Question: I want to change the color of the background or the digits in date box. <URL>.
## JavaScript/jQuery
'''
$(document).on('click', '#Cancel', function() {
$("#AddButton").text('Add');
$(".caseName_h").attr("readonly", false);
$.mobile.changePage($("#Home"),{transition:'none'});
});
'''
---
## Screenshot

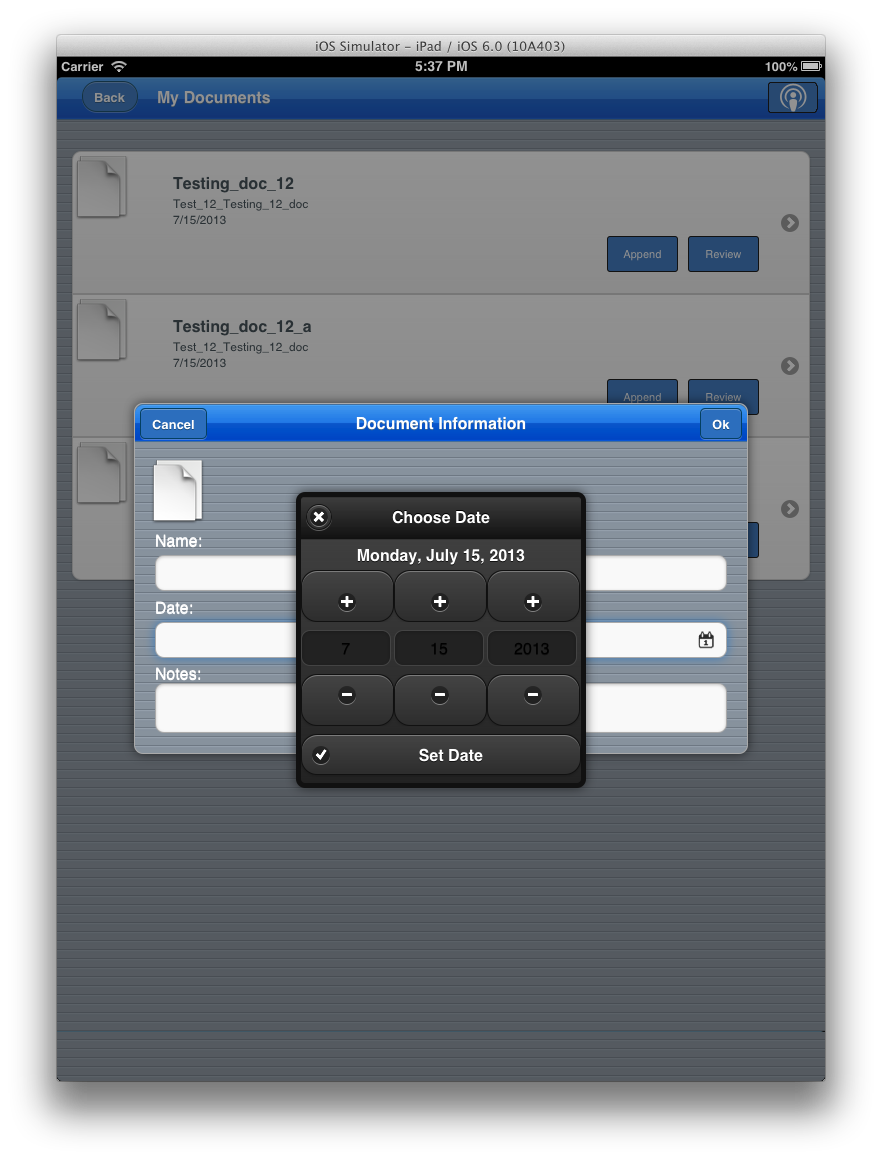
Answer: Do you want to change the color of the selected date input field, or the date box itself?
<URL>, there is an 'inputTheme' property which can be set that could suit your needs.